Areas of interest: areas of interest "School"
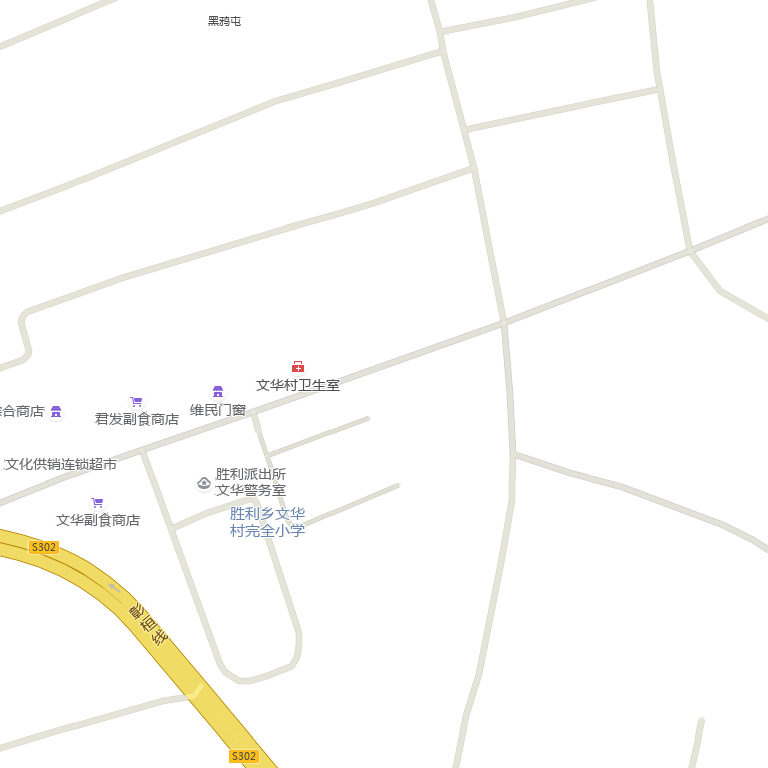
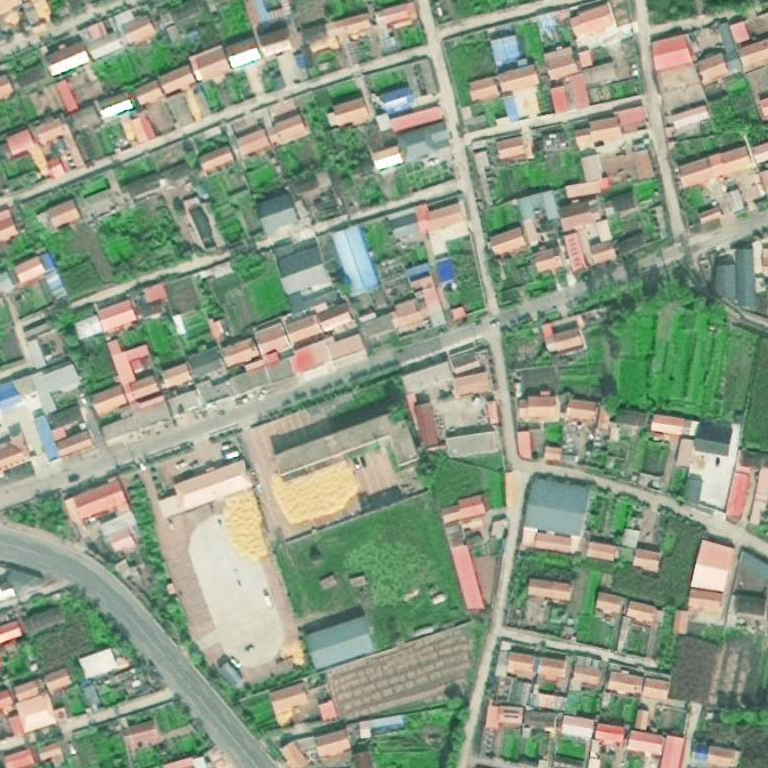